Question: I am continuously getting this error message: "You must rename an identifier" from Visual Studio 2017 Community Edition.
The error dialog is:
- - - -

I have already ran a repair of my Visual Studio installation, but the problem is still the same.
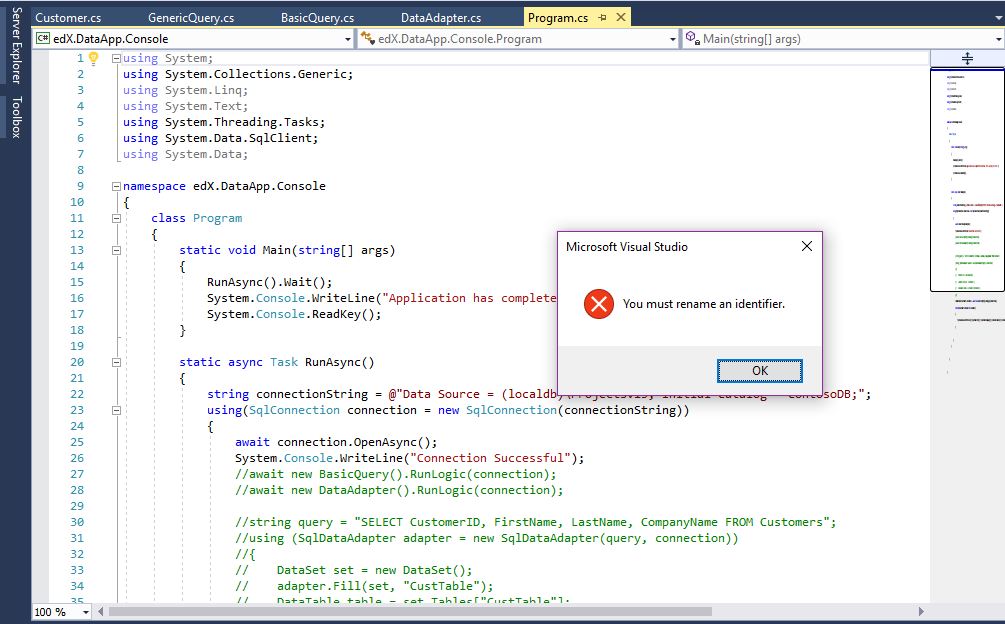
Answer: I went to menu==> Tools==> Options==> Environment==> Keyboard, then pressed the Reset button. After this the message isn't coming. i think there had some common key mapped as a shortcut as Matt Johnson said. Resetting buttons clears common key mappings.